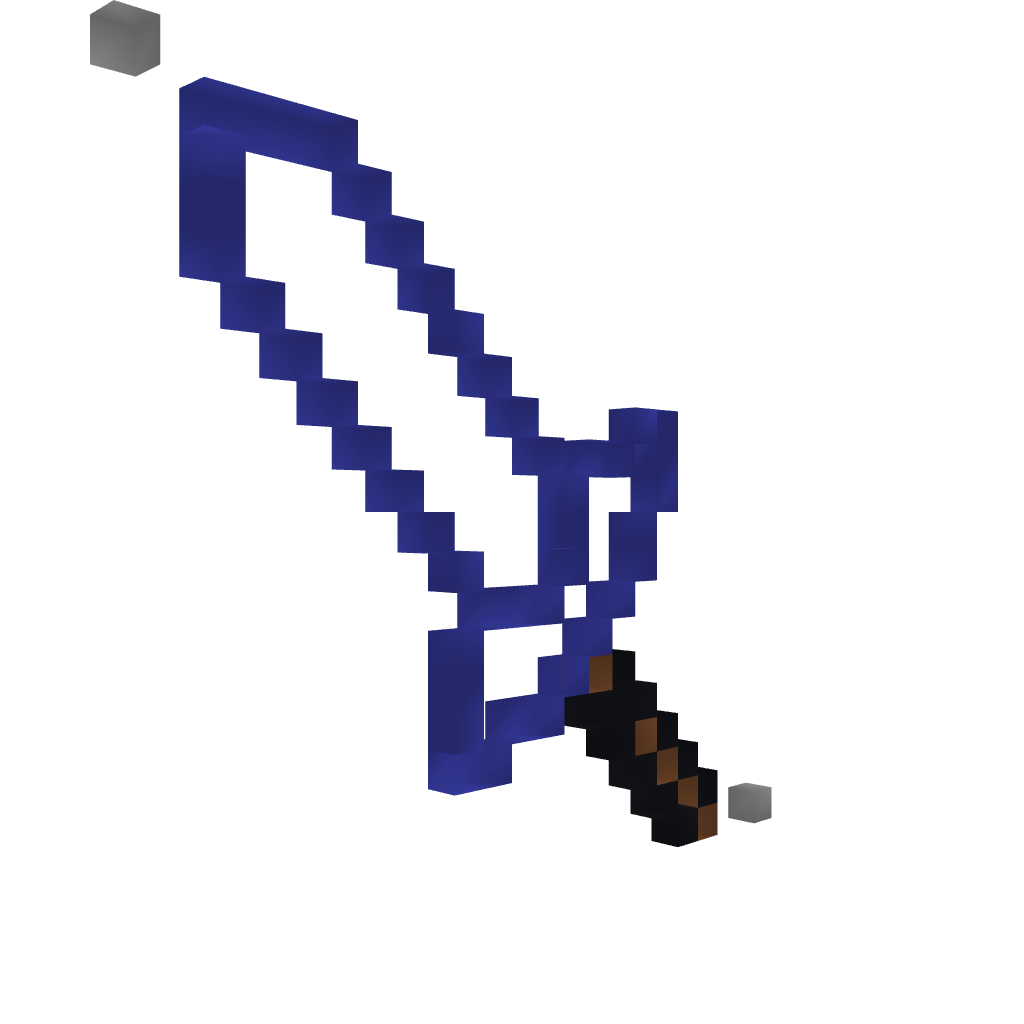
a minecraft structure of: Dark Sword - By Cybersneeze